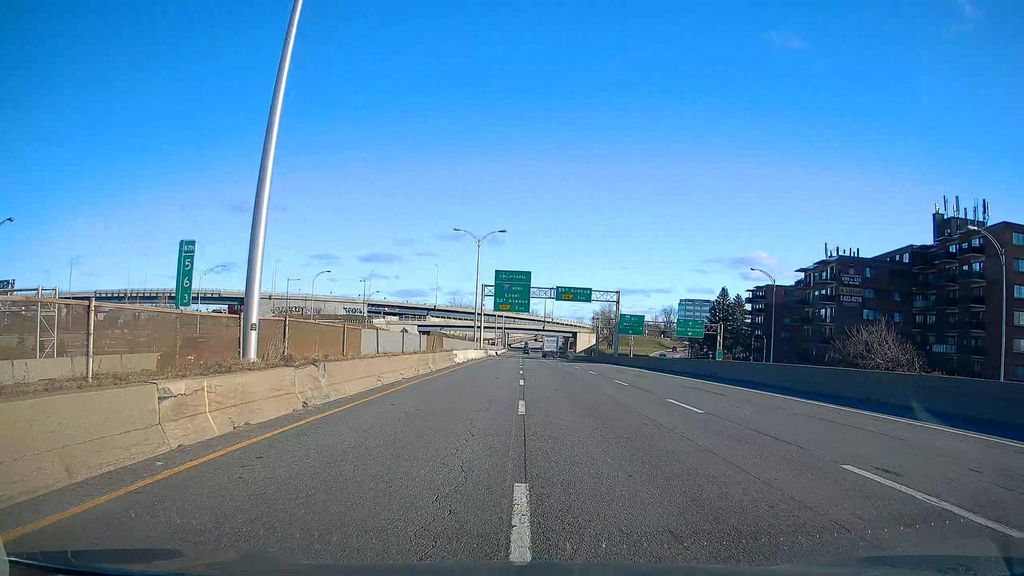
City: montreal